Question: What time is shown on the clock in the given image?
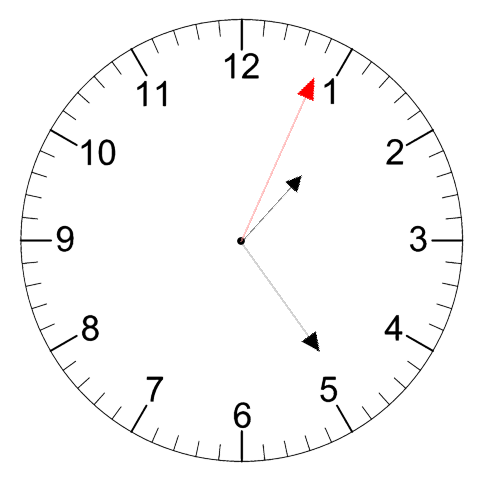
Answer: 01:24:04